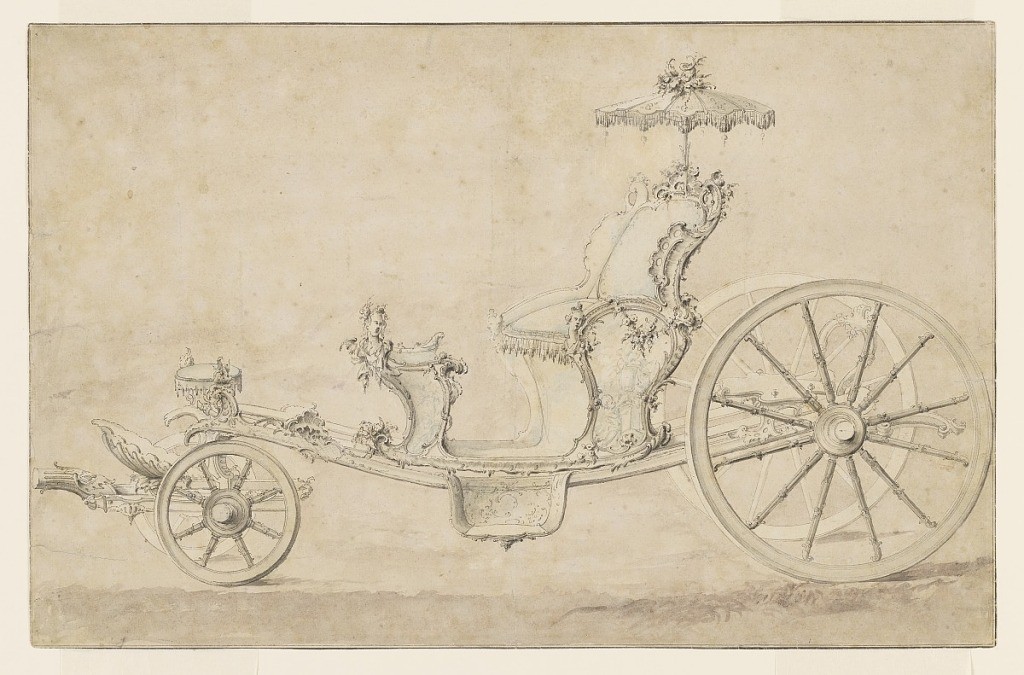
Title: Design for a Cabriolet
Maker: Johann Michael Hoppenhaupt II, German, 1709–ca. 1778
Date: before 1750
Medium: Pen and black ink, brush and grey, pale blue, and pale lavender wash, black chalk on laid paper; Verso: pen and brown ink
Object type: Drawing
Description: An elaborate four wheeled open carriage designed in the Rococo style is shown in side view facing left. The seat, adorned with small portrait busts and rocaille is topped by a small parasol. Verso: Wall decoration and trellis arcades.